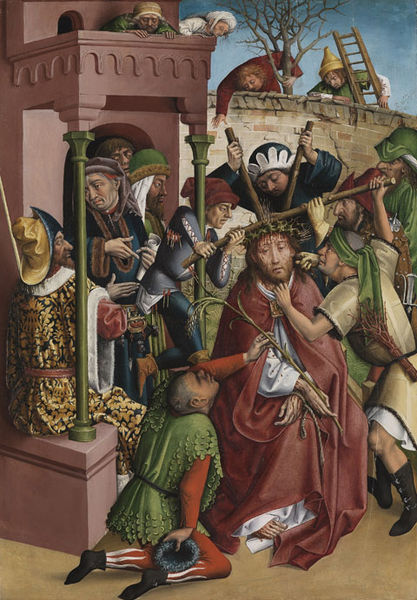
Titel: Dornenkrönung Christi
Künstler: Meister der Karlsruher Passion
Standort: Karlsruhe
Institution: Staatliche Kunsthalle Karlsruhe
Schlagwörter: baum, blau, blätter, gemälde, gott, himmel, kampf, umhang, weiß, wunde, grün, menschen, äste, braun, bunt, holz, hut, hüte, männer, säule, säulen, gebäude, gras, haus, rot, hochformat, malerei, gedränge, mütze, architektur, bibel, herodes, kleidung, pelz, steine, hände, zweige, gewand, gold, mantel, reich, adel, gewänder, personen, pflanze, publikum, gotik, krone, rosa, stock, balkon, farbig, zuschauer, reisig, ähre, risse, mauer, halm, kahl, immel, leiter, soldaten, palmwedel, zeigen, fugen, blut, stangen, narr, spott, kreuz, religion, seil, zweig, knechte, knüppel, brutal, knien, stöcke, stiefel, herrscher, pilatus, kranz, lilie, schaulustige, altar, römer, palmzweig, stäbe, bluten, gotisch, christus, jesus, kreuzigung, wunden, leiden, mittelalter, müde, dornen, romanik, kostüme, erniedrigung, baldachin, tempel, märtyrer, edelmann, jünger, erschöpft, schmerzen, jerusalem, rute, brau, wachen, dornenkrone, neugierig, christi, zepter, fessel, palm, verspottung, martyrium, mittelater, bedrängen, blutig, folter, passion, gefesselt, kreuzweg, pöbel, qualen, geisselung, dornenkrönung, kaiphas, cranach, schergen, geiselung, geiselung christi, geissel, geisel, ecce homo, kniender, stundenbuch, quälen, pontius, verhöhnung, folterknechte, kletterer, schändung, spotten, dornenkronen, martern, christs, verhöhnt, dornenkrose, knächten